Aerial crown-view tile of a tropical tree (Barro Colorado Island, Panama), acquired 20240611:
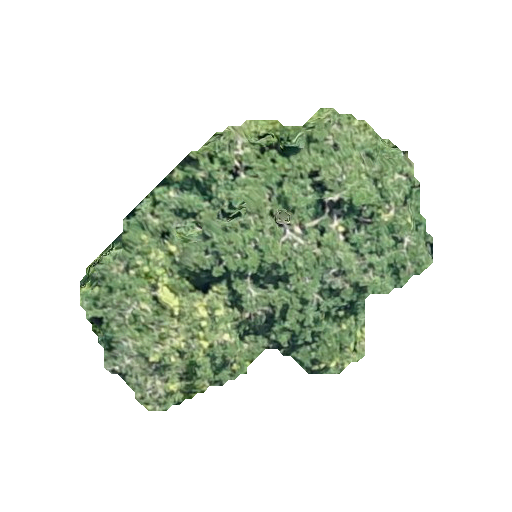
Species: Pachira sessilis
GBIF accepted scientific name: Pachira sessilis
Crown area: 107.955 m²